Question: I am using VS 2012 and TFS 2010.
Recently my PC was upgraded from windows 7 to windows 8.
When I unloaded my application from TFS and tried to build it for deployment to the test server, I got these error messages.
Underneath those error messages I got the warning (repeated many times): "EXEC : warning : The underlying connection was closed: Could not establish trust relationship for the SSL/TLS secure channel."
How do I get a clean build?

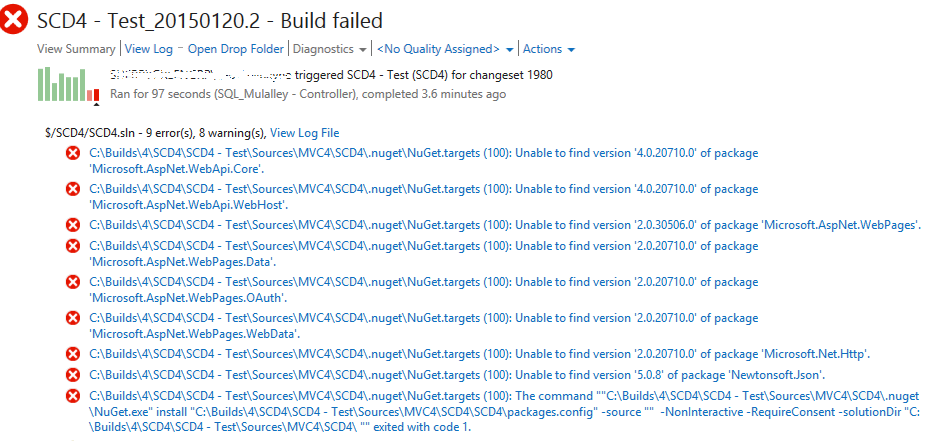
Answer: I found the answer from ChristianDev on SO, which is to go to
Tools -> Nuget Package Manager -> Package Manager Settings -> Package Manager -> Package Sources and then add a new Available package source, replacing https with http.
There may be a price to pay by not using a secure url, but it worked.
See <URL>
I should add that I would prefer a better solution.